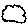
Label: cloud